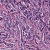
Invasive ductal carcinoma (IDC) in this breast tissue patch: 1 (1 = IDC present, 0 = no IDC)